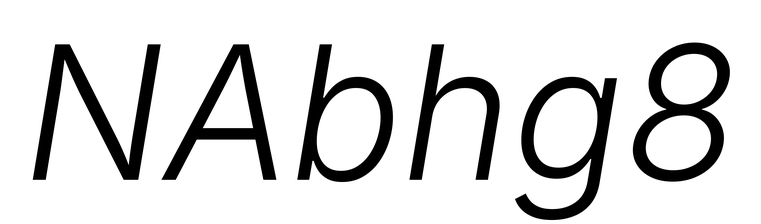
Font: Inter-Italic_Light_Italic